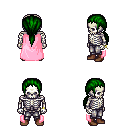
a pixel art fantasy rpg character, male body template, skeleton, pink cape, metal pants, green ponytail hairstyle, bracelets, brown shoes, four views (front, back, left, right), 2x2 character sprite sheet, small pixel art, hard edges, no anti-aliasing